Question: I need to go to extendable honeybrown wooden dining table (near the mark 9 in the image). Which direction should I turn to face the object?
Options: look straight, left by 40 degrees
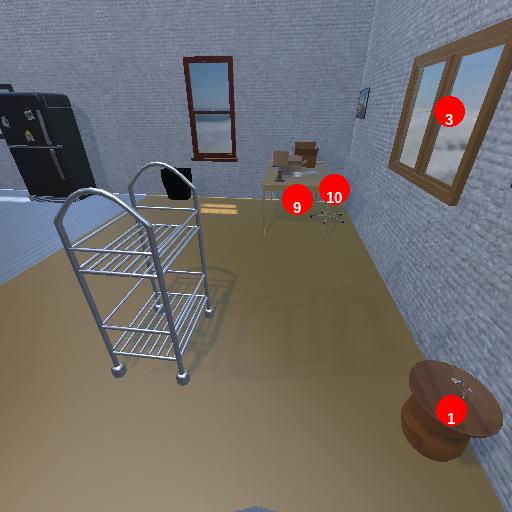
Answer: look straight